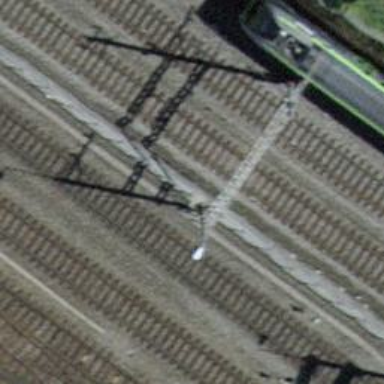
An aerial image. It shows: Railway junction.